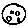
Label: moon